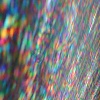
Label: sunburn